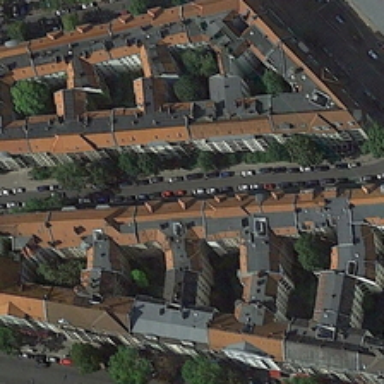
Two large red buildings and many green trees are in two sides of a road .